Field crop: maize
Growth stage: 2
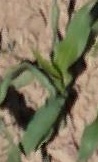
Species: maize